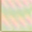
Piece: xx